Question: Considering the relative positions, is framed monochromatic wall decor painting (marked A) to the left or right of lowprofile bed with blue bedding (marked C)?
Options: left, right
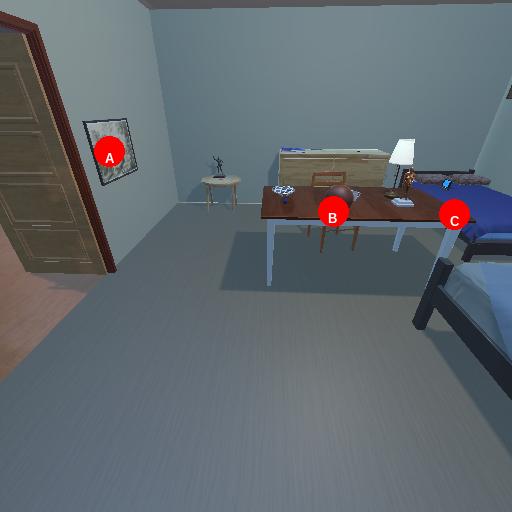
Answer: left